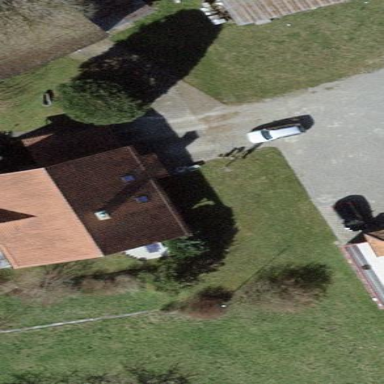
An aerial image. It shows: Simple and straightforward house.